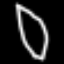
Label: leaf